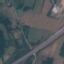
Land use / land cover class: Highway